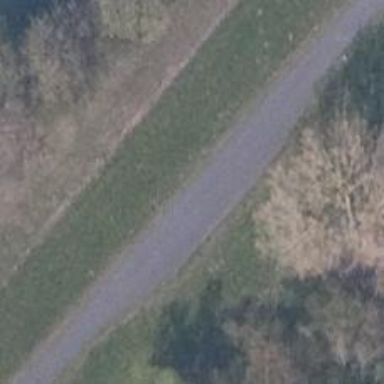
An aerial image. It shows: Passing place on the road.